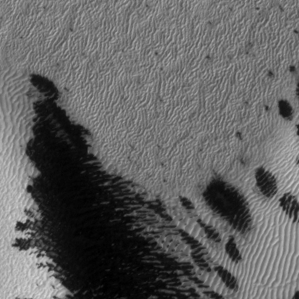
Label: frost